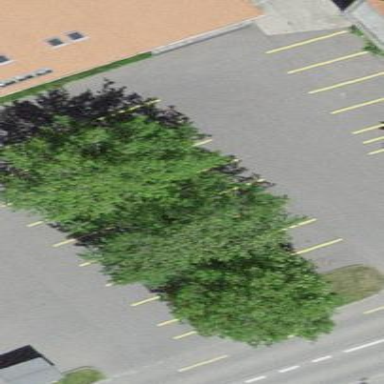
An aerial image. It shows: Parking area with surface.